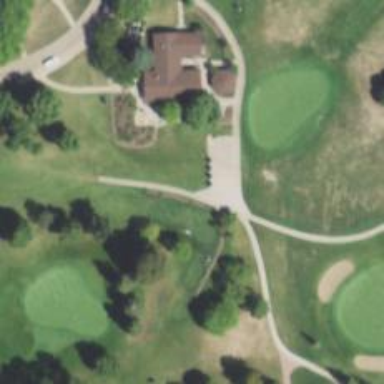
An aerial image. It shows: Well-maintained path in golf course.